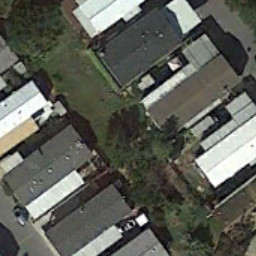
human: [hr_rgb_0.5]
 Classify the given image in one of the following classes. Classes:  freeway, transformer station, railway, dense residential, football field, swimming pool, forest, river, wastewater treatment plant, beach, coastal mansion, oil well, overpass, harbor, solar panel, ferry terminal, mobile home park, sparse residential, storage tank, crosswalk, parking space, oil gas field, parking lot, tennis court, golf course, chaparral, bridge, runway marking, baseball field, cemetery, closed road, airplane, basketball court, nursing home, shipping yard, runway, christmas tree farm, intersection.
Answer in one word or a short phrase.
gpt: mobile home park